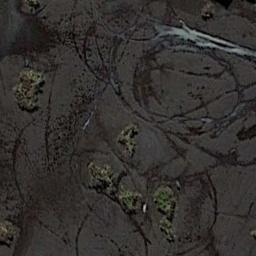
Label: wetland